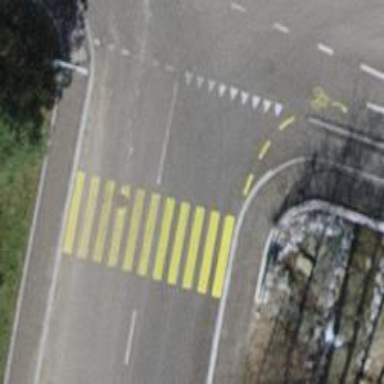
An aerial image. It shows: Uncontrolled road crossing with markings.